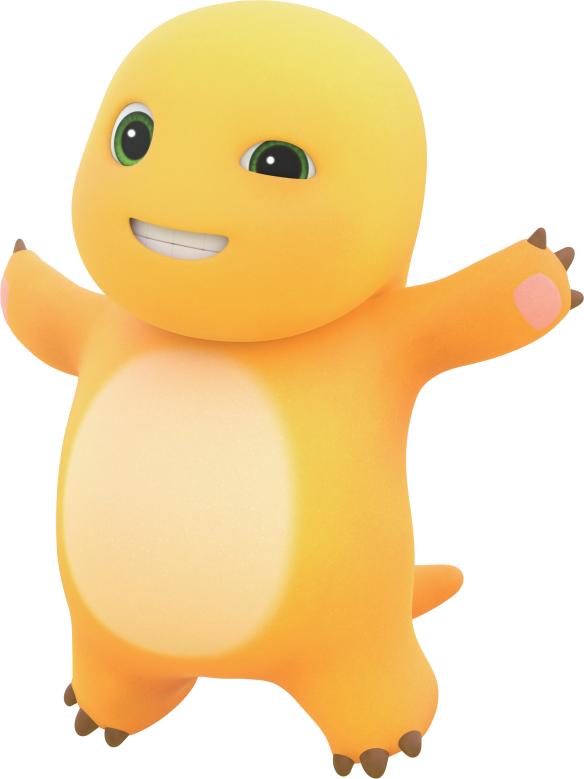
Label: nailong